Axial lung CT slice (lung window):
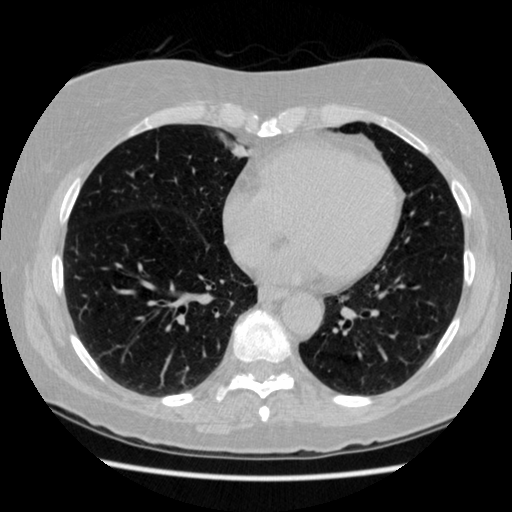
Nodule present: no